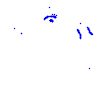
Particle: pion